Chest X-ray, PA view. Patient: 21 years old, sex F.
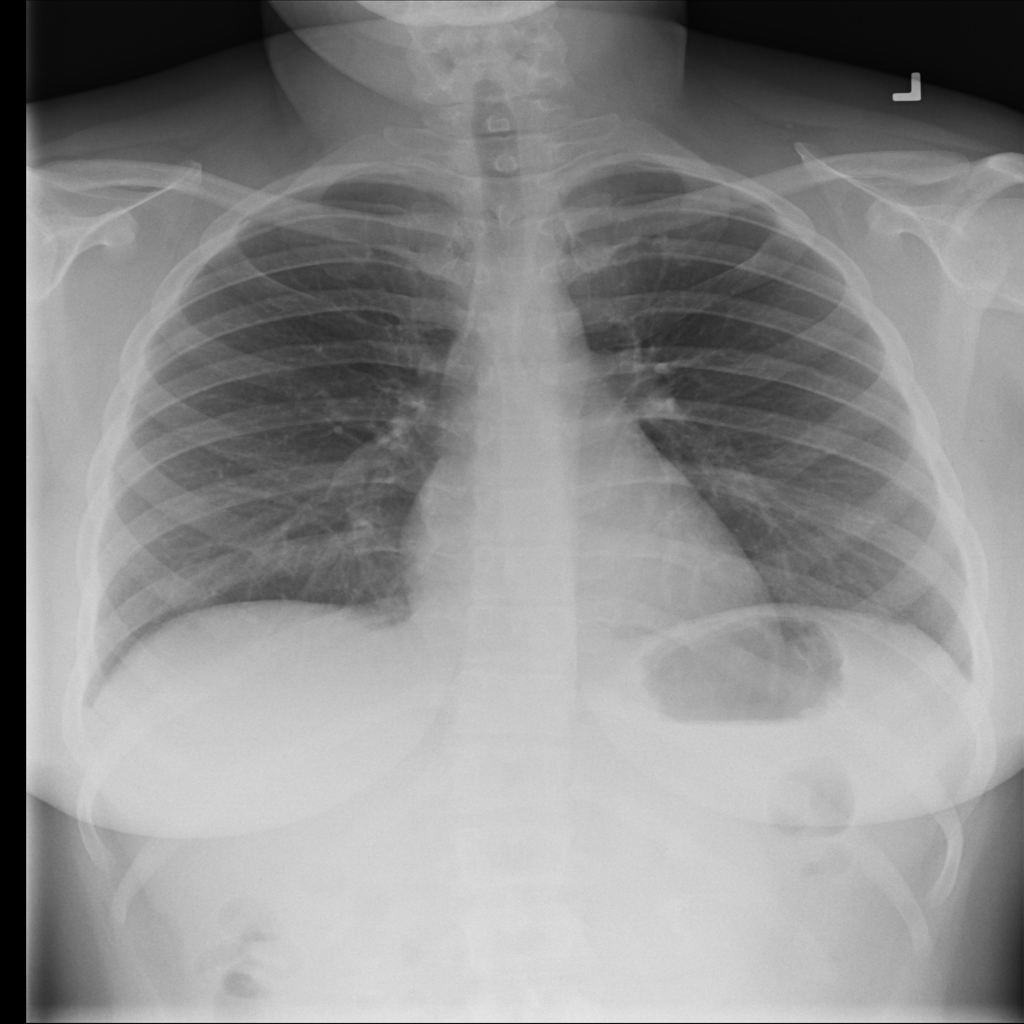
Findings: No Finding